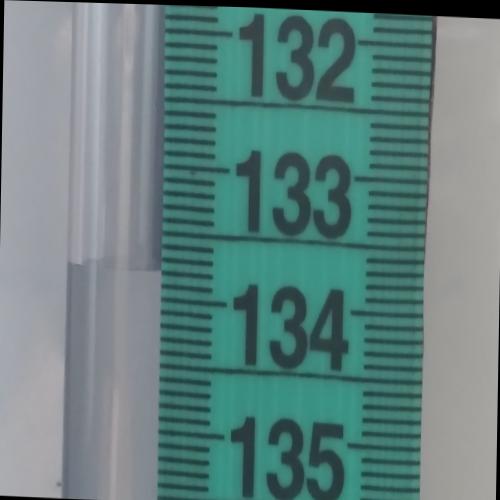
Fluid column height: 133.8 cm